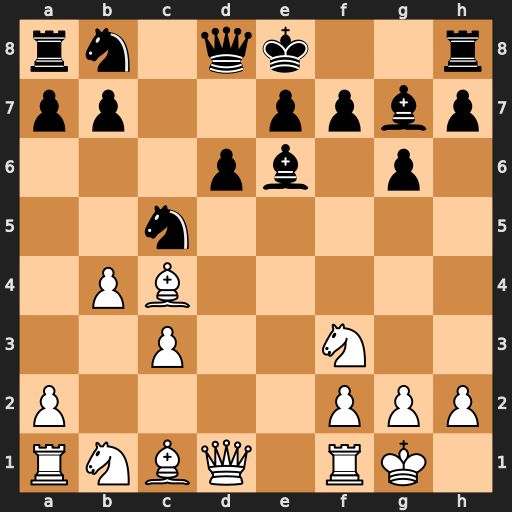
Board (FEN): rn1qk2r/pp2ppbp/3pb1p1/2n5/1PB5/2P2N2/P4PPP/RNBQ1RK1
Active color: w
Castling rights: kq
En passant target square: -
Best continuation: bxc5 Bxc4 Qa4+ Nd7 Qxc4